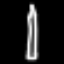
Label: pencil